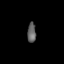
Tissue: prostate
Cell type: Fibroblasts
Senescence score: 0.6957
Nuclear area (px): 167
Mean DAPI intensity: 96.85